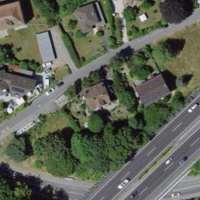
EUNIS habitat code: 57
Species observed at this site:
Fagus sylvatica